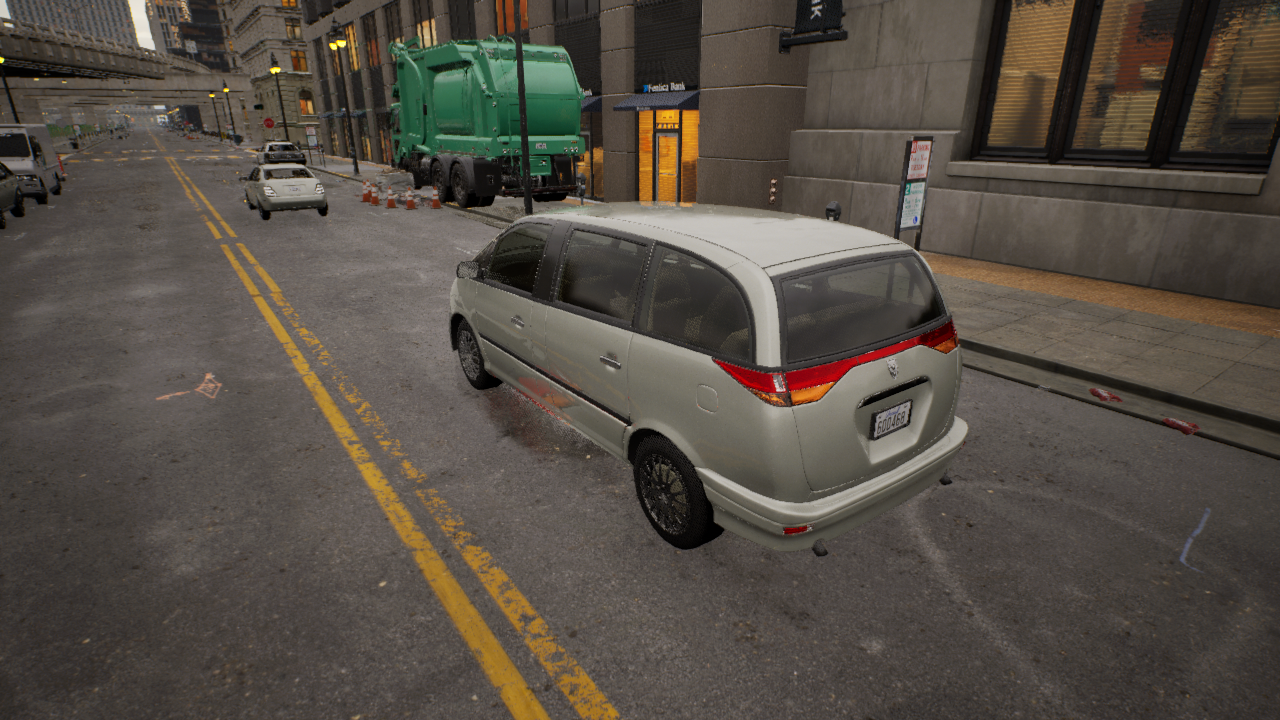
Venue: downtown
Lighting: golden hour
Vehicle rig: minivan